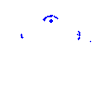
Particle: proton